Aerial crown-view tile of a tropical tree (Barro Colorado Island, Panama), acquired 20241216:
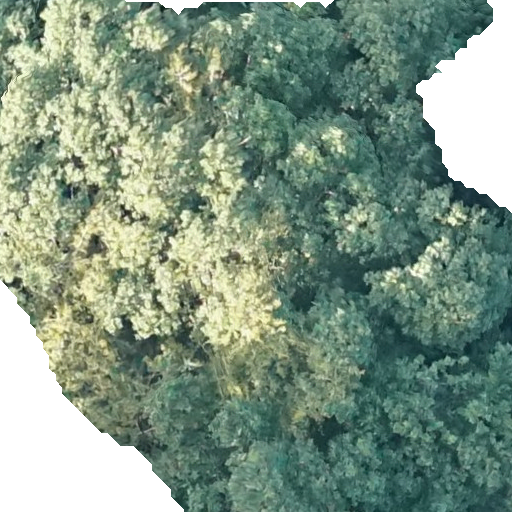
Species: Hieronyma alchorneoides
GBIF accepted scientific name: Hieronyma alchorneoides
Crown area: 391.331 m²